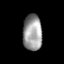
Tissue: lung
Cell type: T cells
Senescence score: 0.2354
Nuclear area (px): 678
Mean DAPI intensity: 153.677